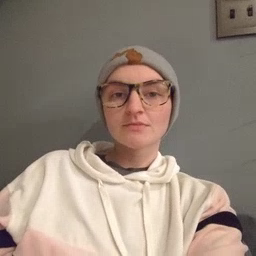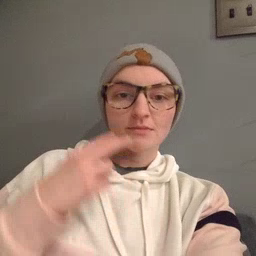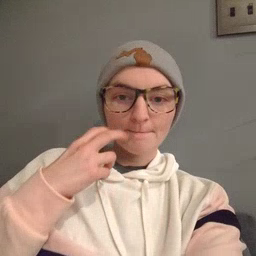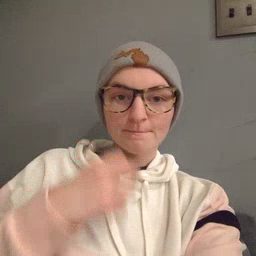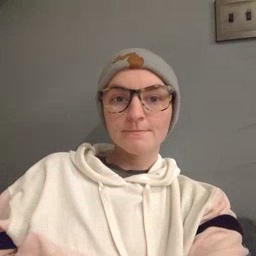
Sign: gum